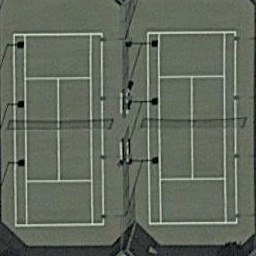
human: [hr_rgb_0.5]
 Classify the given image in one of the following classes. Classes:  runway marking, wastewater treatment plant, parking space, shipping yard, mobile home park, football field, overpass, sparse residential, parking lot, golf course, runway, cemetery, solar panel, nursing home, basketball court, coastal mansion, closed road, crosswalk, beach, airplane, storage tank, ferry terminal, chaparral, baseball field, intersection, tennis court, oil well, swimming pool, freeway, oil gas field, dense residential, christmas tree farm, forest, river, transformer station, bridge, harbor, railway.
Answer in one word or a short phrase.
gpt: tennis court